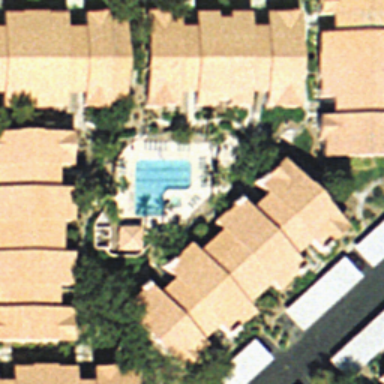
This is a dense residential area with houses and a swimming pool .